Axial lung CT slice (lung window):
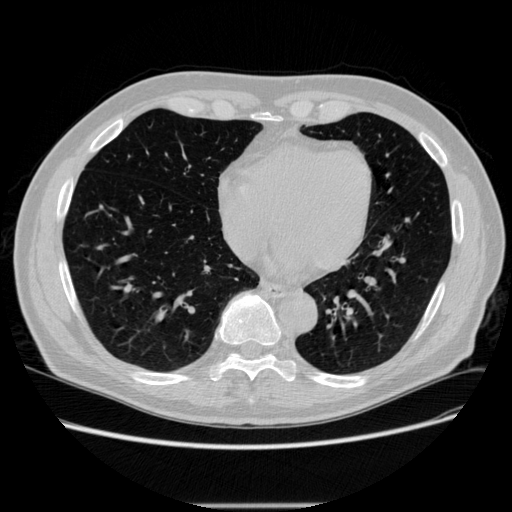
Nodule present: no